【题型】解答题　【知识点】立体几何　【难度】easy
如图，已知圆锥的底面半径为$2$，经过旋转轴$SO$的截面是等边三角形$SAB$，点$Q$为半圆弧$\overset{\frown}{AB}$的中点，点$P$为母线$SA$的中点.
(1)求此圆锥的侧面积；

(2)求异面直线$PQ$与$SO$所成角的余弦值.

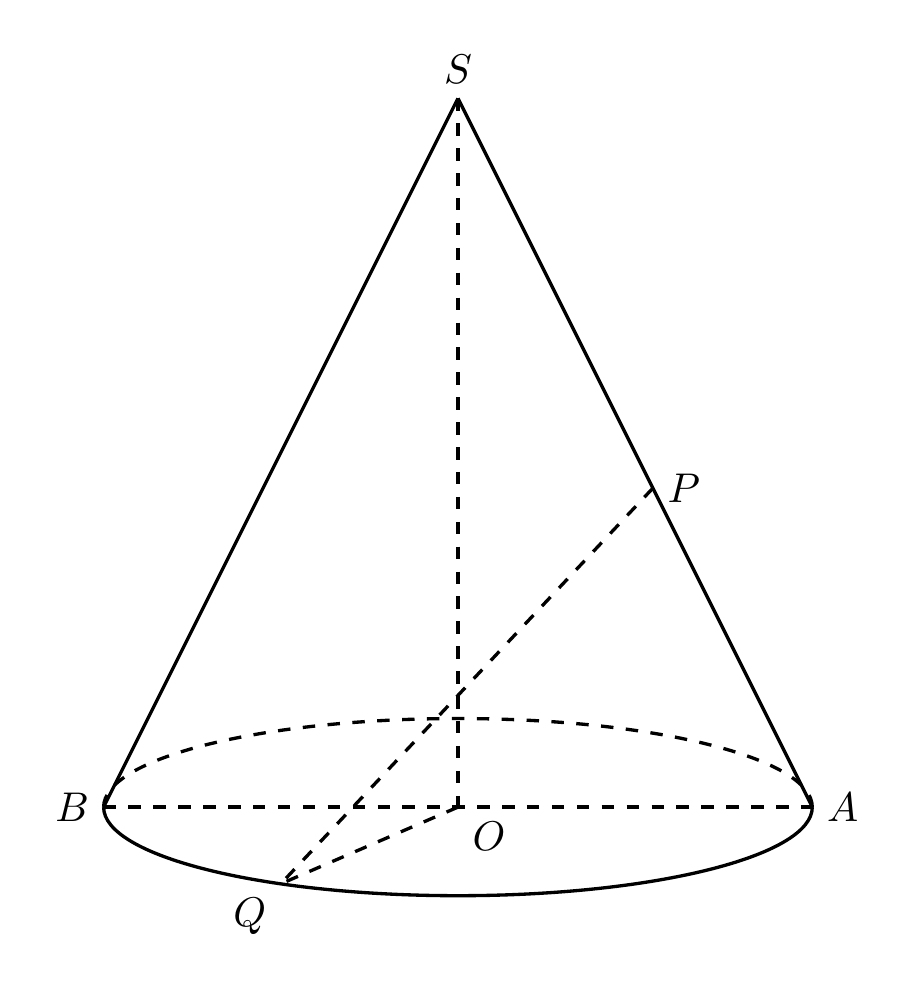
【解答】
【详解】（1）因为圆锥的底面半径$r=2$，
经过旋转轴$SO$的截面是等边$\triangle SAB$，可得$SA=4$，
所以圆锥的侧面积为$\pi \times 2 \times 4 = 8\pi$.

（2）以$O$为原点，$OQ$所在的直线为$x$轴，$OA$所在的直线为$y$轴，$OS$所在的直线为$z$轴，建立空间直角坐标系，如图，

由题意可得$SO=2\sqrt{3}$，则$S(0,0,2\sqrt{3})$，$O(0,0,0)$，$A(0,2,0)$，$Q(2,0,0)$，$P(0,1,\sqrt{3})$，

则$\overrightarrow{SO}=(0,0,-2\sqrt{3})$，$\overrightarrow{PQ}=(2,-1,-\sqrt{3})$，

所以$\overrightarrow{SO} \cdot \overrightarrow{PQ}=-2\sqrt{3} \times (-\sqrt{3})=6$，$|\overrightarrow{SO}|=2\sqrt{3}$，$|\overrightarrow{PQ}|=\sqrt{2^2+(-1)^2+(-\sqrt{3})^2}=2\sqrt{2}$，

所以$\cos\langle\overrightarrow{SO},\overrightarrow{PQ}\rangle=\frac{\overrightarrow{SO} \cdot \overrightarrow{PQ}}{|\overrightarrow{SO}||\overrightarrow{PQ}|}=\frac{6}{2\sqrt{3} \times 2\sqrt{2}}=\frac{\sqrt{6}}{4}$，

设异面直线$PQ$与$SO$所成角的大小为$\theta$，$\theta \in [0,\frac{\pi}{2}]$，

则$\cos\theta=|\cos\langle\overrightarrow{SO},\overrightarrow{PQ}\rangle|=\frac{\sqrt{6}}{4}$，

故异面直线$PQ$与$SO$所成角的余弦值为$\frac{\sqrt{6}}{4}$.
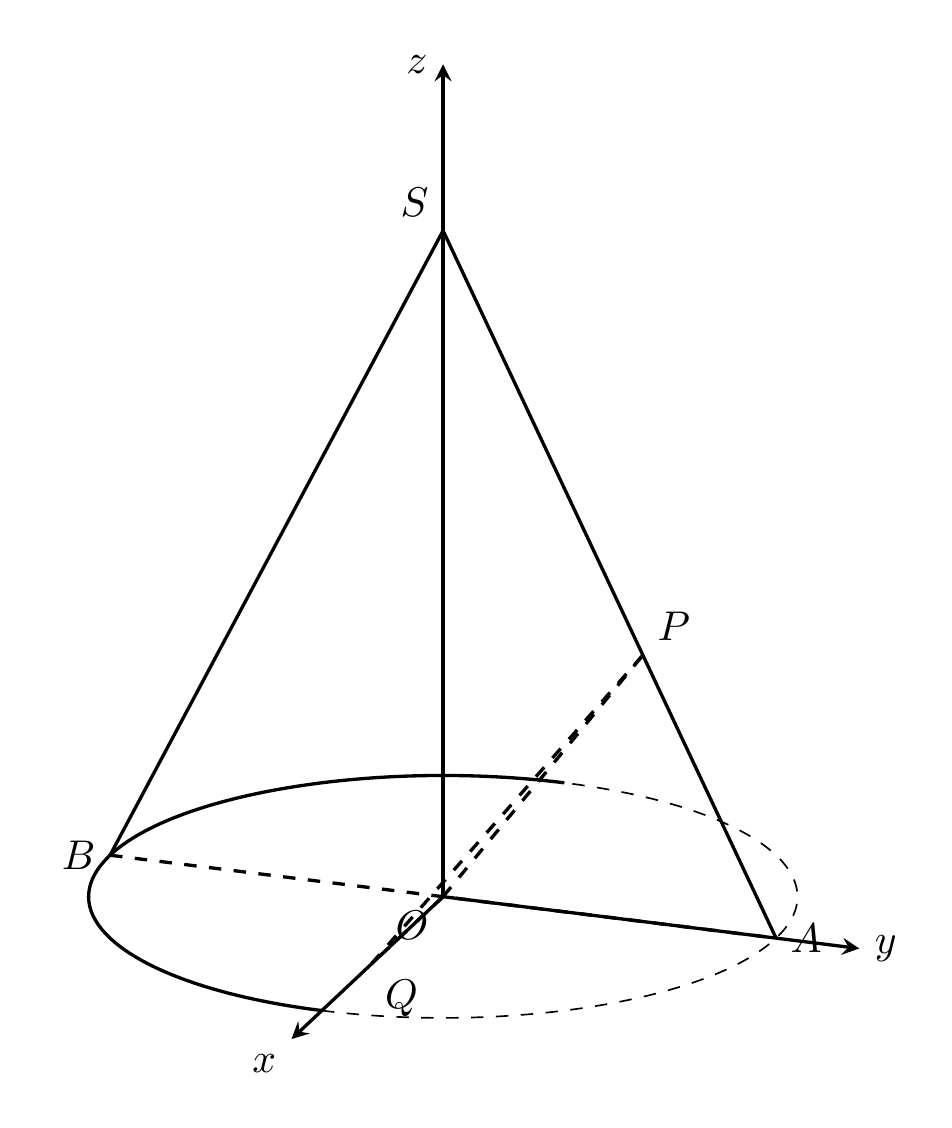